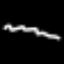
Label: squiggle